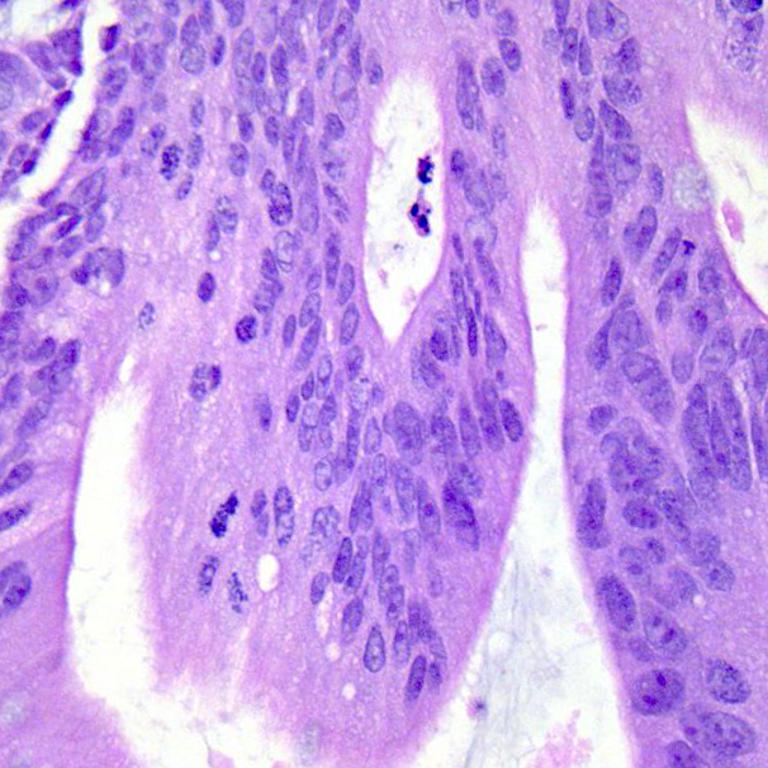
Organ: colon
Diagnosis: adenocarcinomas